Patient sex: M
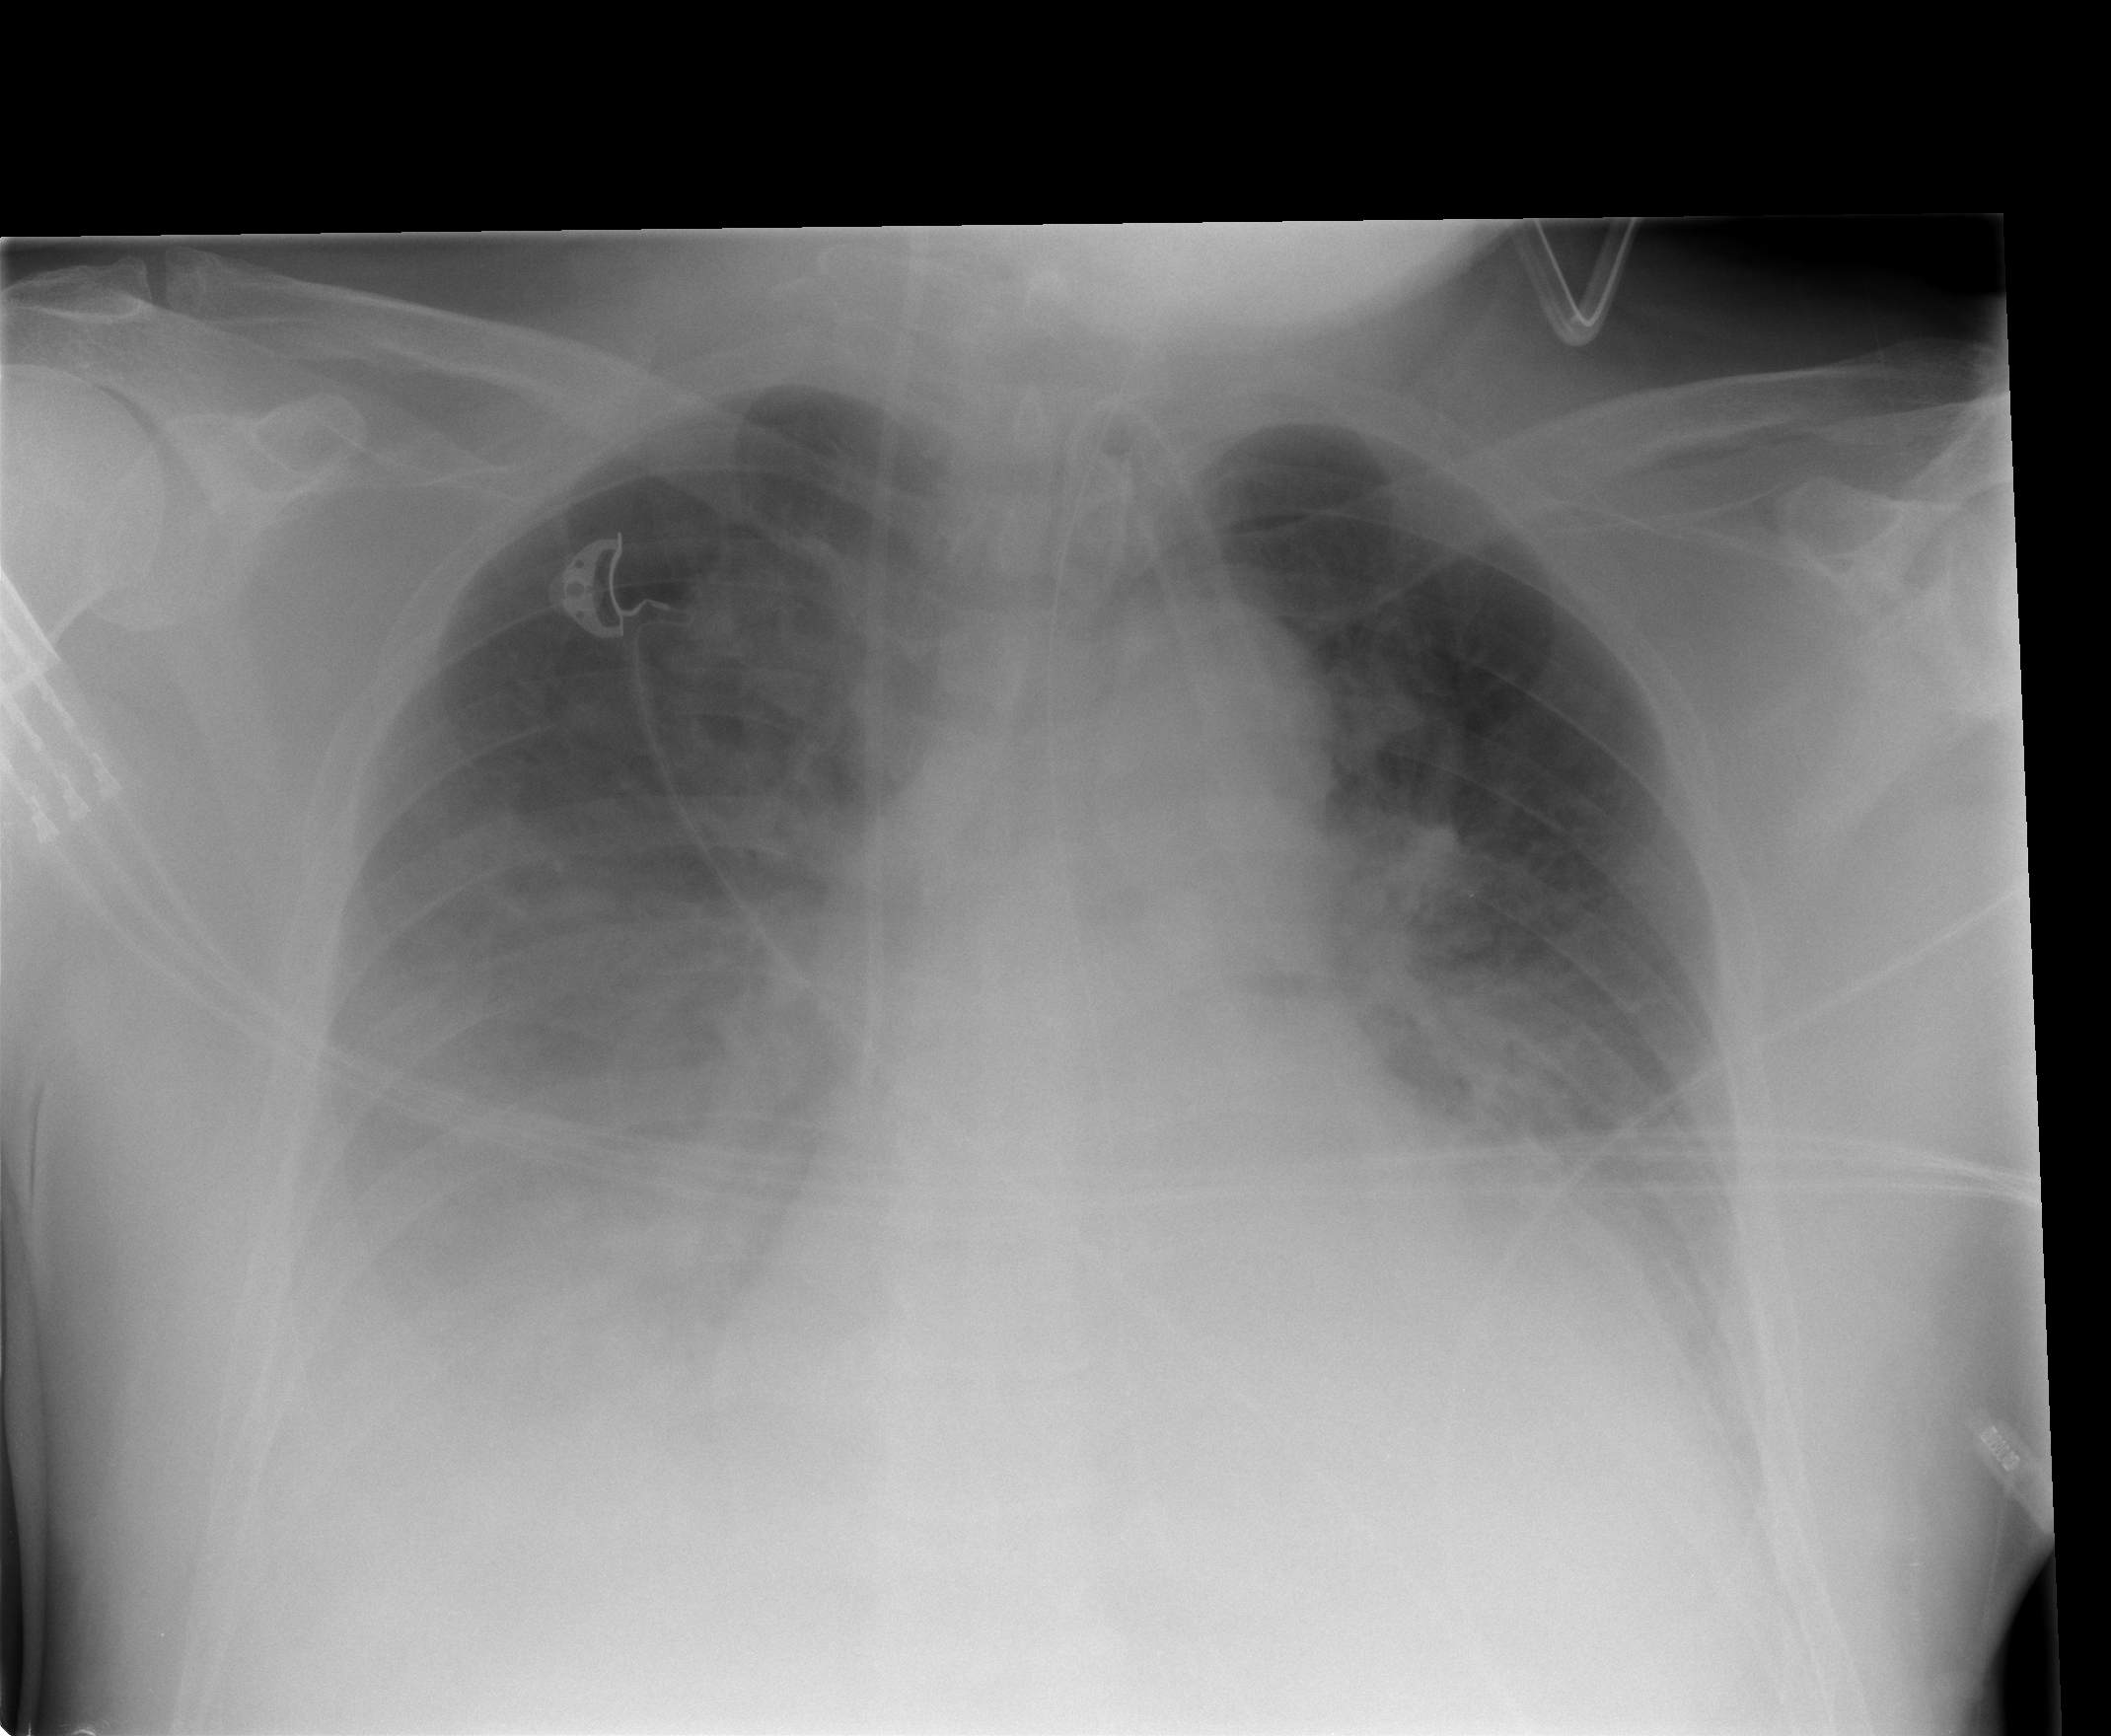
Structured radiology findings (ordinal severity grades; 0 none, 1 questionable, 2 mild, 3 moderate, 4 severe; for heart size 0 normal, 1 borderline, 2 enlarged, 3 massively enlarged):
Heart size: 0
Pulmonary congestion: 0
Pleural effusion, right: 3
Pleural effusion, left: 2
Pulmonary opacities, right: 2
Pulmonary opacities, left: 2
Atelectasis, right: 2
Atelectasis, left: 0